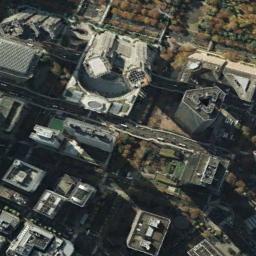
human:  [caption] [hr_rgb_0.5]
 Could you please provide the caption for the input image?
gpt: The commercial area is consist of many buildings next to the trees .

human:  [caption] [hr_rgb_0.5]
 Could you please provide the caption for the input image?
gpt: In a business district there are many buildings of different heights and heights and several roads with many cars and some trees .

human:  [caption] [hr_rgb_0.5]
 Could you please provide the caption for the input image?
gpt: A commercial area has lots of buildings of different shapes and some roads go through the commercial area while a grove of trees is next to the commercial area .

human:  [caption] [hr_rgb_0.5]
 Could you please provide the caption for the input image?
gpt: There is a line of big trucks on the road .

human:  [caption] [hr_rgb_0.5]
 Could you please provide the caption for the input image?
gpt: There are some buildings with some yellow trees around on a commercial area .